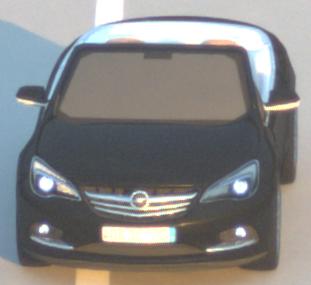
Make: Opel
Model: Cascada 1.4 Turbo
Detailed model: Cascada
Model produced from: 2013/03
Model produced until: 2015/01
Doors: 2
Color: black
Road condition: dry road
Daytime: sunrise or sunset
Contrast: medium contrast